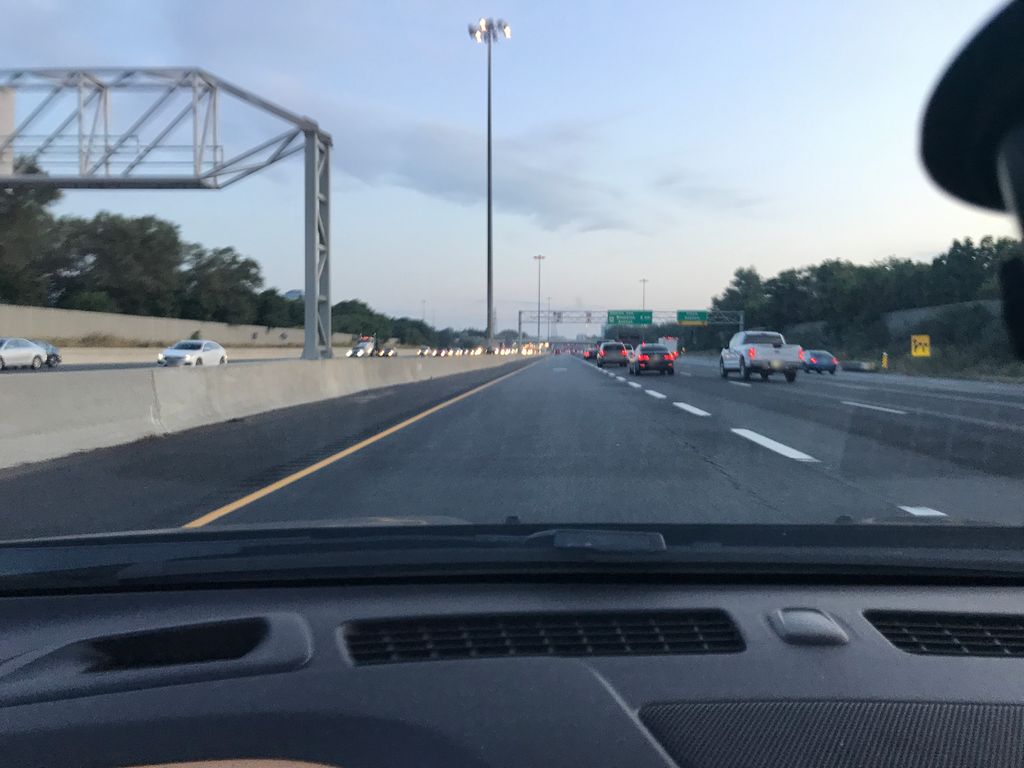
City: toronto